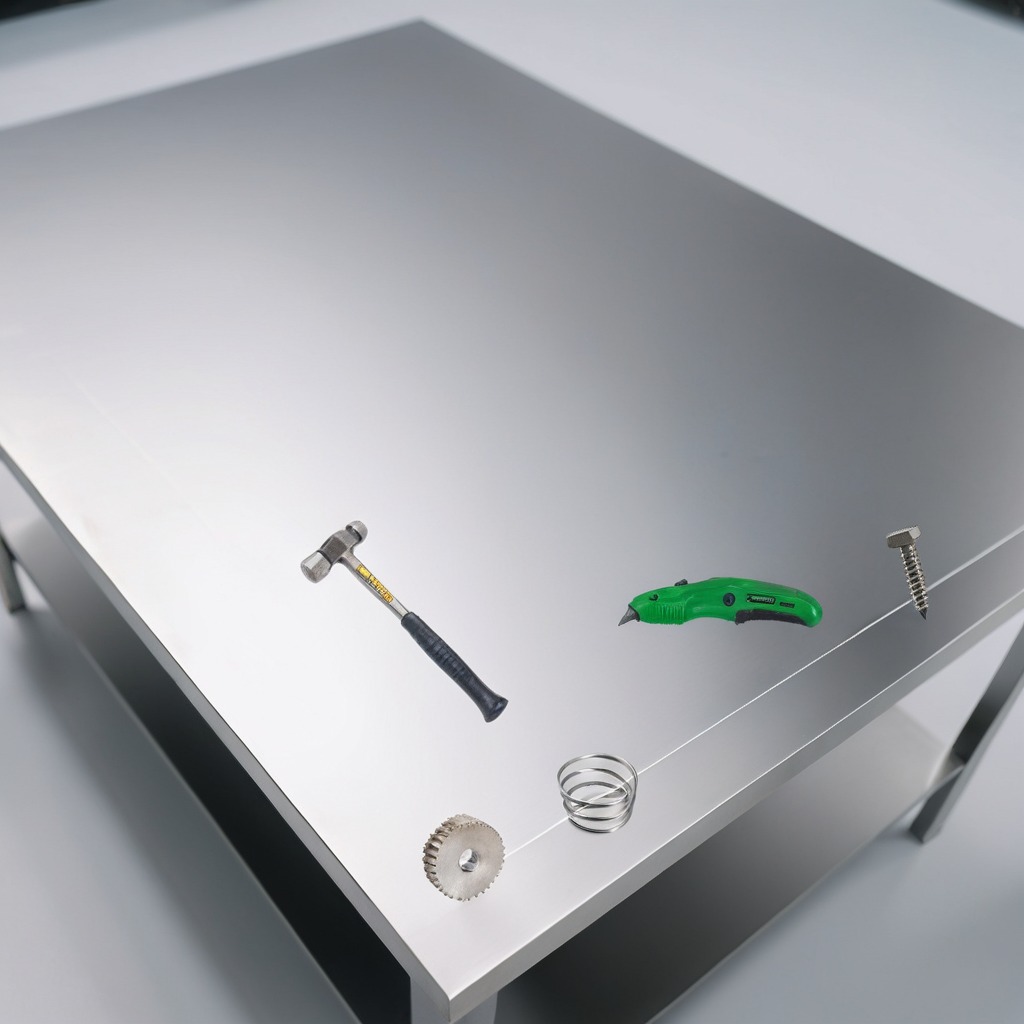
A gear with teeth, a knife, a screw, a hammer, and a coiled metal spring are lying on the stainless steel table.